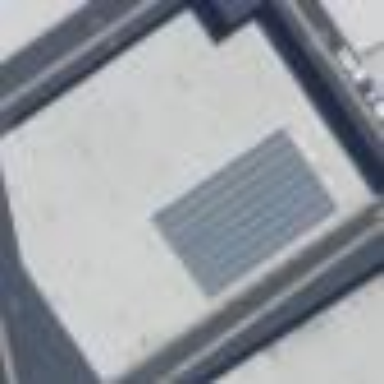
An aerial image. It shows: Warehouse building used for warehousing.